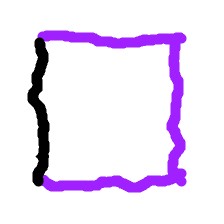
Shape: square